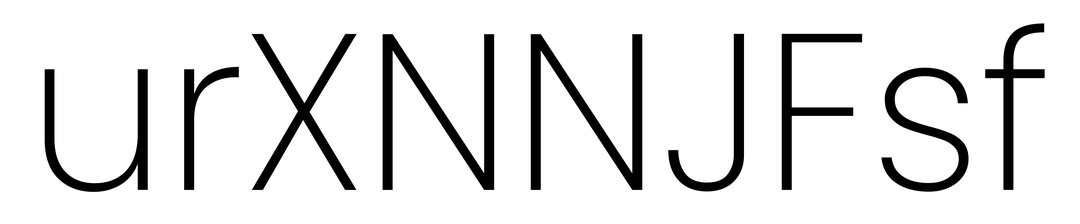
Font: Poppins-ExtraLight